Question: I need to plot multiple lines in a connected scatterplot, but am running into issues. I can plot one line, but not the other (or more).
'''
library(dplyr)
library(ggplot2)
library(ggrepel)
library(tidyr)
year<-c(2010,2011,2012,2013,2014,2015,2016,2017,2018,2019)
variableA1<-c(56,169,313,595,797,989,934,869,824,662)
variableB1<-c(0,0,5,12,23,44,73,71,78,103)
variableA2<-c(22,58,159,342,603,1021,1589,2071,2268,2044)
variableB2<-c(1,1,0,3,7,9,33,59,84,98)
data<-data.frame(year,variableA1,variableB1,variableA2,variableB2)
data %>%
ggplot(aes(x=variableA1, y=variableB1, label=year)) +
geom_point(color="#333333") +
geom_text_repel() +
geom_segment(color="#333333",
aes(
xend=c(tail(variableA1, n=-1), NA),
yend=c(tail(variableB1, n=-1), NA)
),
arrow=arrow(length=unit(0.3,"cm"))
) +
geom_point(color="#a8a8a8") +
geom_text_repel() +
geom_segment(color="#a8a8a8",
aes(
xend=c(tail(variableA2, n=-1), NA),
yend=c(tail(variableB2, n=-1), NA)
),
arrow=arrow(length=unit(0.3,"cm"))
)
'''

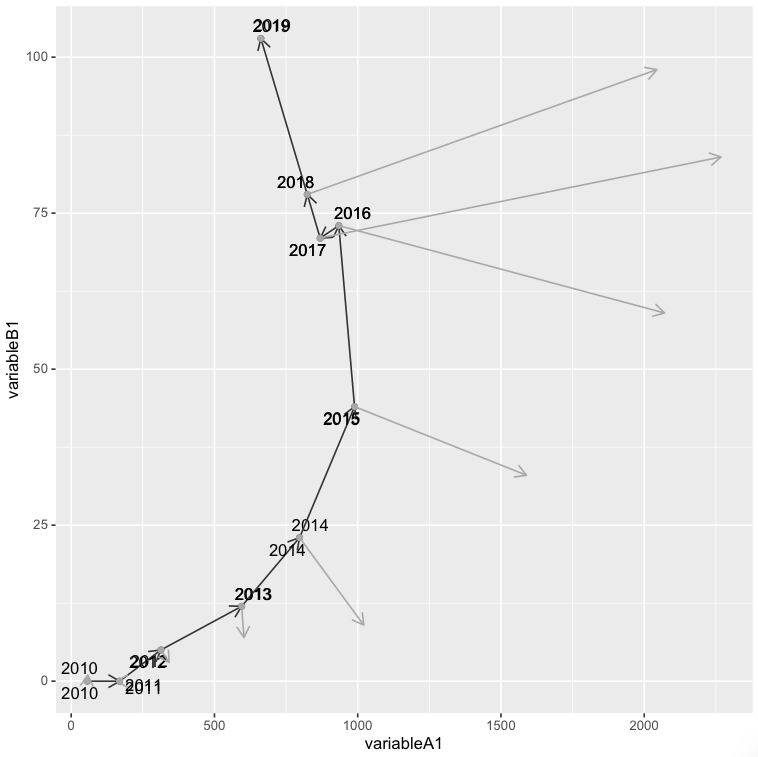
Answer: This is not really the way to do things with 'ggplot2'.
Instead, you define the x and y coordinates for both series in the same columns and add another column that specifies which data series the values belong to.
### EDIT
The segment coordinates (for the arrows) should also be set explicitly for each data series:
'''
data_points<-data.frame(year = year, varA = variableA1, varB = variableB1, series = "series1") %>%
bind_rows(data.frame(year = year, varA = variableA2, varB = variableB2, series = "series2"))
data_lines<-data.frame(
x = head(variableA1, n=-1),
y = head(variableB1, n=-1),
xend = tail(variableA1, n=-1),
yend = tail(variableB1, n=-1),
series = "series1") %>%
bind_rows(
data.frame(
x = head(variableA2, n=-1),
y = head(variableB2, n=-1),
xend = tail(variableA2, n=-1),
yend = tail(variableB2, n=-1),
series = "series2")
)
data_points %>%
ggplot(aes(x=varA, y=varB, label=year, color=series)) +
geom_point(color="#333333") +
geom_text_repel() +
geom_segment(data = data_lines,
aes(x = x, y = y, xend = xend, yend = yend,
color = series, label=NA),
arrow=arrow(length=unit(0.3,"cm"))
) +
scale_color_manual( values = c('#333333', '#a8a8a8'))
'''
<URL>